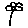
Label: flower